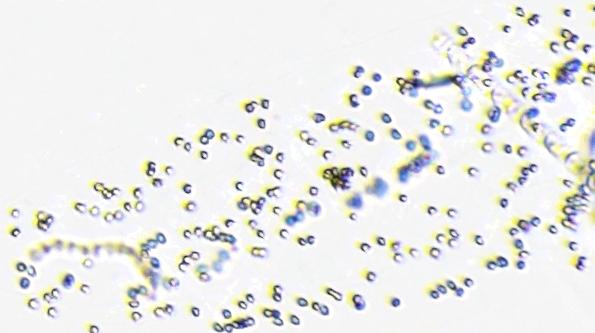
Label: Phaeocystis